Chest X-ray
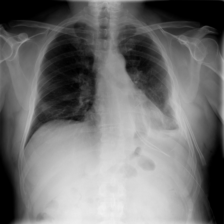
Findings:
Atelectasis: negative
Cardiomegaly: negative
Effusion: negative
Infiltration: negative
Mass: negative
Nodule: negative
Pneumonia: negative
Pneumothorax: positive
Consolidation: negative
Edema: negative
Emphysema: negative
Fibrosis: negative
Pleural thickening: negative
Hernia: negative